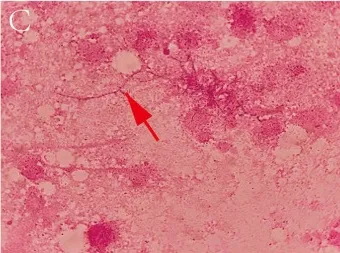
Nocardia vulneris by Gram staining.
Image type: pathology (gram)